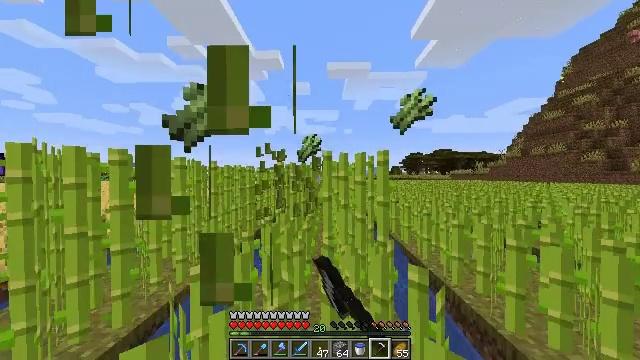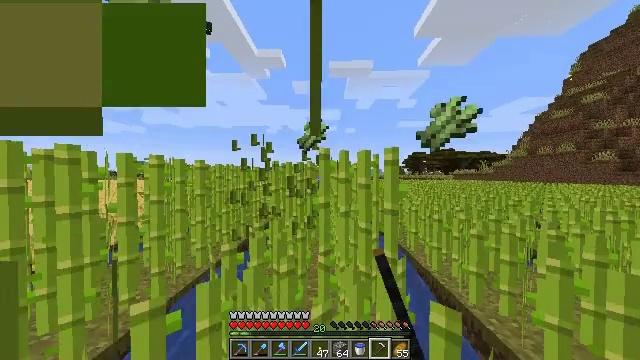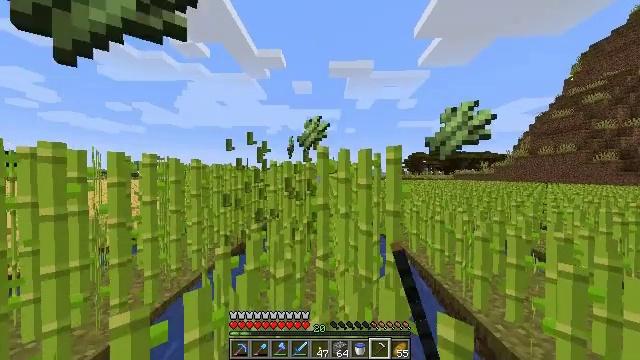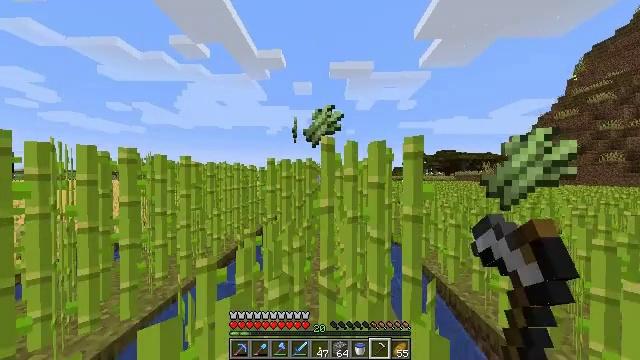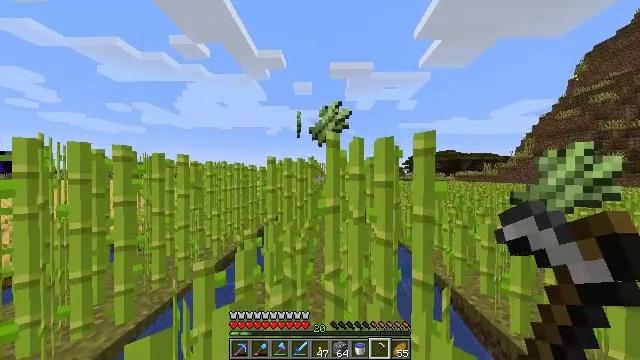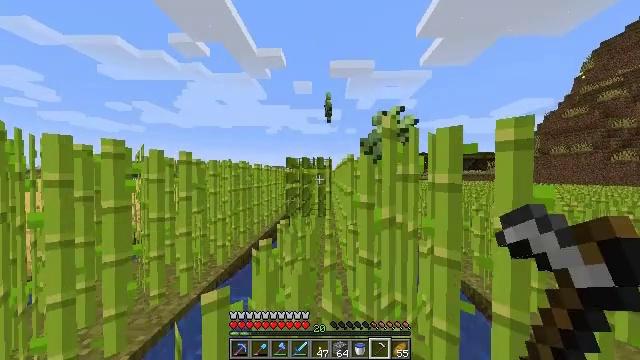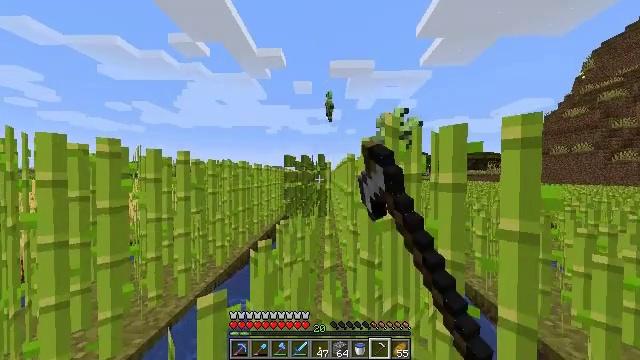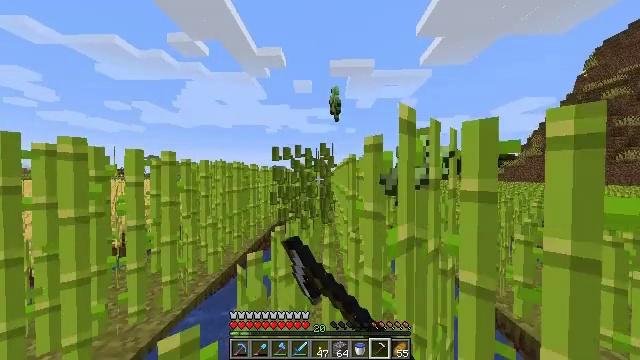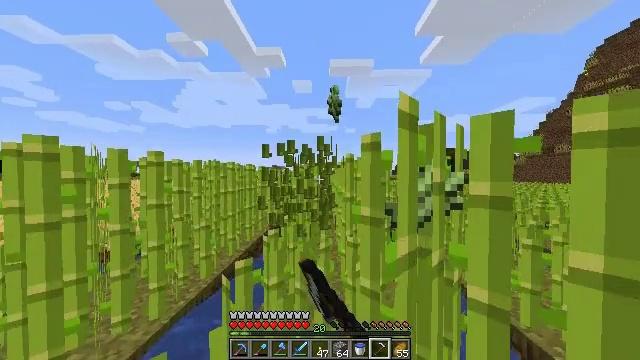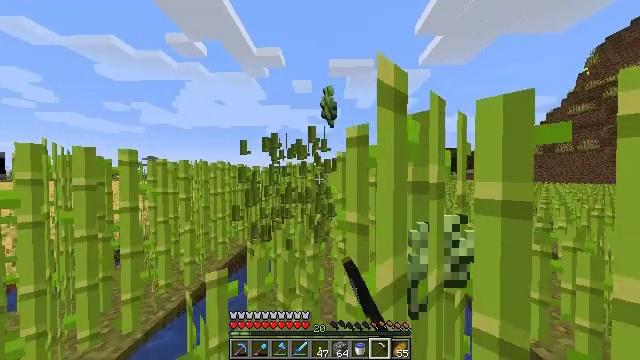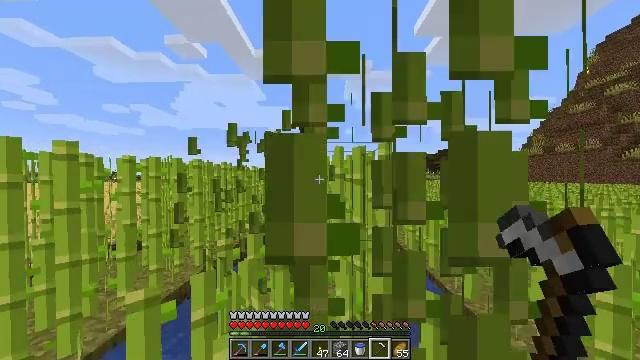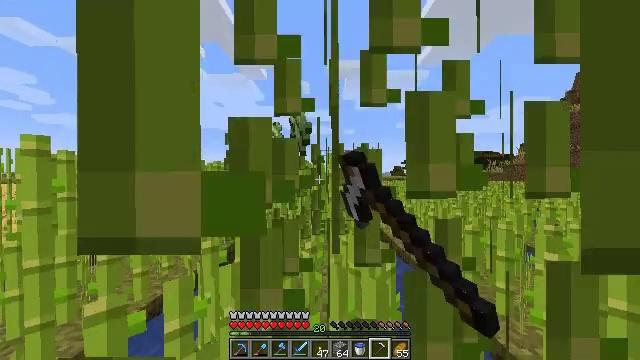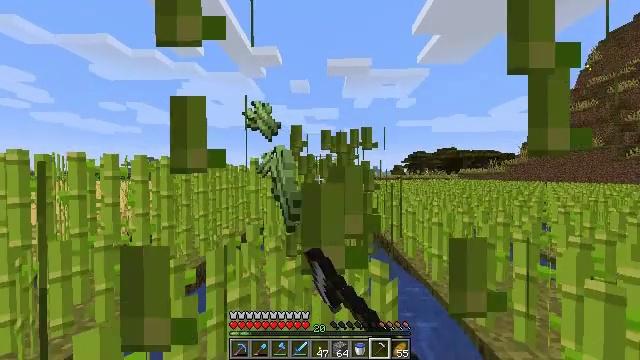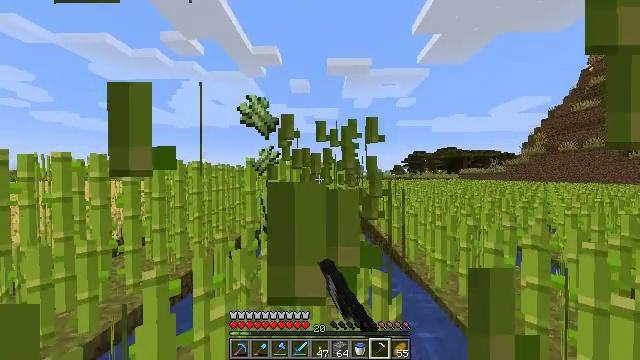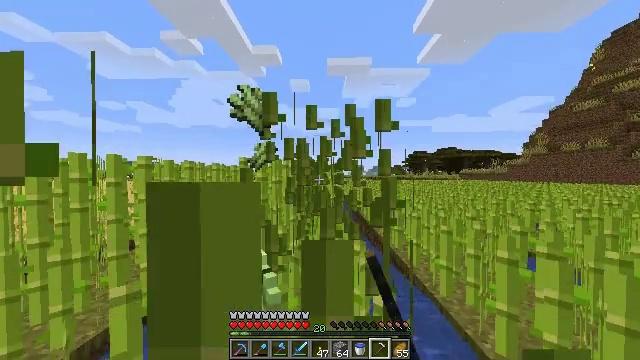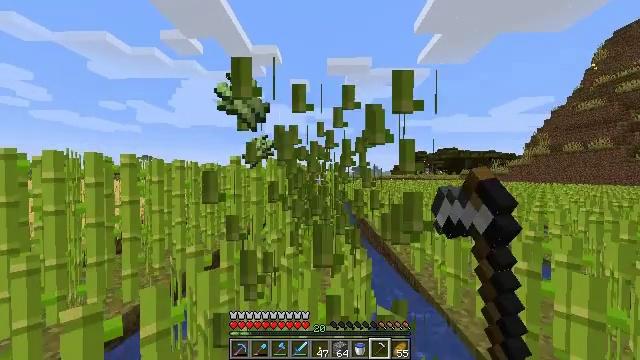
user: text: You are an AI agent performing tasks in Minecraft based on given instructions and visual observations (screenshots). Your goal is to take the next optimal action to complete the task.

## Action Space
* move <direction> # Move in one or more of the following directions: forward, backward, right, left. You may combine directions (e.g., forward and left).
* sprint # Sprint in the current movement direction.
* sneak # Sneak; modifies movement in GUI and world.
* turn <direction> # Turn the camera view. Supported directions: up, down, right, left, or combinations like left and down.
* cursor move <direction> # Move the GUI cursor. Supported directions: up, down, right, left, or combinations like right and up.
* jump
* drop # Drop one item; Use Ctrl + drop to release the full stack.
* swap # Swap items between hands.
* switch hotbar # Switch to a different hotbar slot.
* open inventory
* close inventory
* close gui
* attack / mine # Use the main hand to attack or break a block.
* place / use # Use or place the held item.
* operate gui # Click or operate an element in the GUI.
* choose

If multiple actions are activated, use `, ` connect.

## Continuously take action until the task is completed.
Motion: motion action
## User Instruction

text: Harvest sugar cane from the plant.
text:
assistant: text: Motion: move forward, sprint, attack / mine
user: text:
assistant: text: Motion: move forward, sprint, attack / mine
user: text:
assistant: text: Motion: move forward and move left, sprint, attack / mine
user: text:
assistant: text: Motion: move forward and move left, sprint, attack / mine
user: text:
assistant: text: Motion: move forward and move left, sprint, attack / mine
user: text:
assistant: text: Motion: move forward and move right, sprint, attack / mine
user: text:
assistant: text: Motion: move forward and move right, sprint, attack / mine
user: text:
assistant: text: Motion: move forward and move right, sprint, attack / mine
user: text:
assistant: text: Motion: move forward and move right, sprint, attack / mine
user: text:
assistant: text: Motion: move forward and move right, sprint, attack / mine
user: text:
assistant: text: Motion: move forward, sprint, attack / mine
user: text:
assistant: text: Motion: move forward, sprint, attack / mine
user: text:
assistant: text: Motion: move forward, sprint, attack / mine
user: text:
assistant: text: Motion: move forward, sprint, attack / mine
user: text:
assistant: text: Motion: move forward, sprint, attack / mine
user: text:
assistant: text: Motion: move forward and move left, sprint, attack / mine
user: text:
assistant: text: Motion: move forward and move left, sprint, attack / mine
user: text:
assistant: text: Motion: move forward and move left, sprint, attack / mine
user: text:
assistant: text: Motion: move forward and move left, sprint, attack / mine
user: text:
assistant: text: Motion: move forward, sprint, attack / mine
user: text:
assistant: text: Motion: move forward, sprint, attack / mine
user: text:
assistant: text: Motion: move forward, sprint, attack / mine
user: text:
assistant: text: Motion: move forward and move right, sprint, attack / mine
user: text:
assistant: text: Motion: move forward and move right, sprint, attack / mine
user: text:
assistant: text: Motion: move forward and move right, sprint, attack / mine
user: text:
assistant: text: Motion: move forward, sprint, attack / mine
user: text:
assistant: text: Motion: move forward, sprint, attack / mine
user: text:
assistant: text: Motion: move forward, sprint, attack / mine
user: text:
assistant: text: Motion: move forward, sprint, attack / mine
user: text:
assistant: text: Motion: move forward and move left, sprint, attack / mine